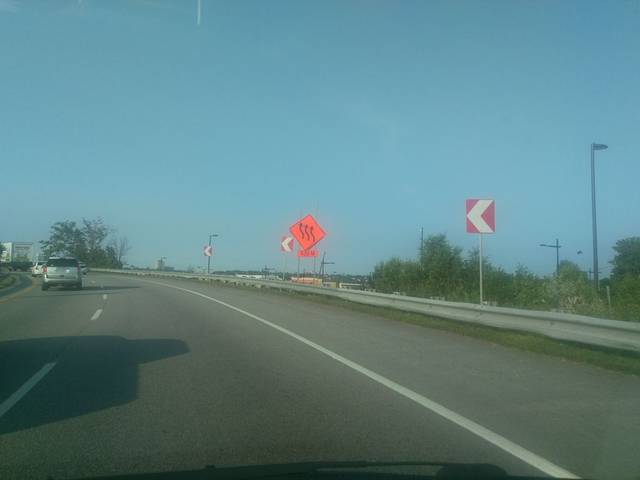
Region: Canada
Coordinates: 45.47, -75.715